Question: I have created a 'JFrame', and all I want in it is a label and a slider (very simple GUI). But WindowBuilder plugin for Eclipse gives me these weird sections that I haven't asked for and I've no idea how to get rid of them and re-size my 'JFrame'. Dragging doesn't seem to work.

How can I remove them green sections (North, West, Centre .. etc) and re-size my JFrame so it nicely wrap around the 'JSlider' that I'll be placing?
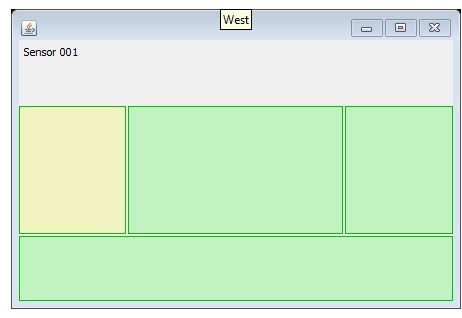
Answer: I am facing the same problem as you! But I played around with it, turns out that you could add an "Absolute layout" under layouts, then you're free to place where you want your items to be! :)